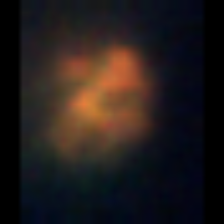
Taxon: Unknown_detritus
Group: Unknown